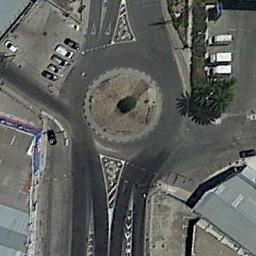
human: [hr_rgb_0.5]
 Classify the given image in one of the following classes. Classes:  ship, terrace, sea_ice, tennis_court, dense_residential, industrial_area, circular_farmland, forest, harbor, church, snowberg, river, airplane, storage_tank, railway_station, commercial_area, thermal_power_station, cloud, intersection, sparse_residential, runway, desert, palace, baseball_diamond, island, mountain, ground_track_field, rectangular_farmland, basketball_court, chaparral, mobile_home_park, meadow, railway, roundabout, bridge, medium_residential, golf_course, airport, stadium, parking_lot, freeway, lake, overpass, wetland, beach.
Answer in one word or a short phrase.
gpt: roundabout